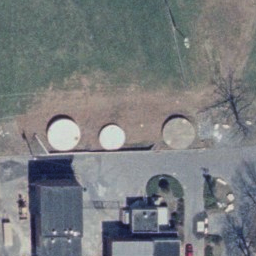
Label: storage tanks